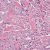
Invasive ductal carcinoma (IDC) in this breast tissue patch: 1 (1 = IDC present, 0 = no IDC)